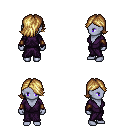
a pixel art fantasy rpg character, female body template, dark elf, purple skin, purple robe, red pants, blonde swoop hairstyle, cloth bracers, four views (front, back, left, right), 2x2 character sprite sheet, small pixel art, hard edges, no anti-aliasing